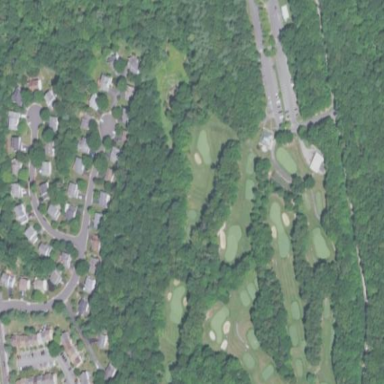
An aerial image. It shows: Golf course.